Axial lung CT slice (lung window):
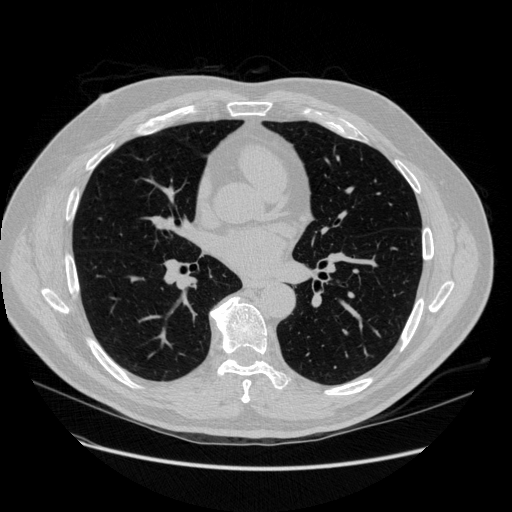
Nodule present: no